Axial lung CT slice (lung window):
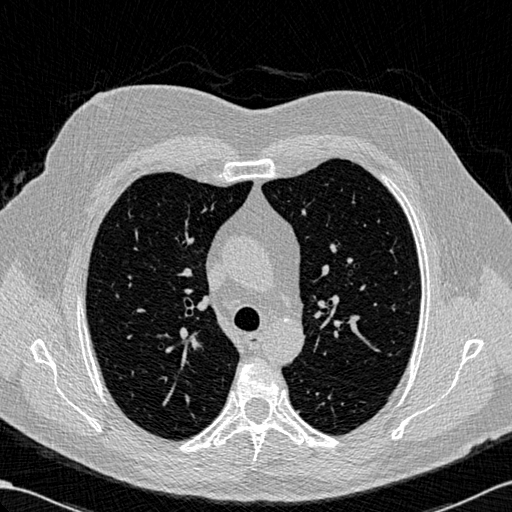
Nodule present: no